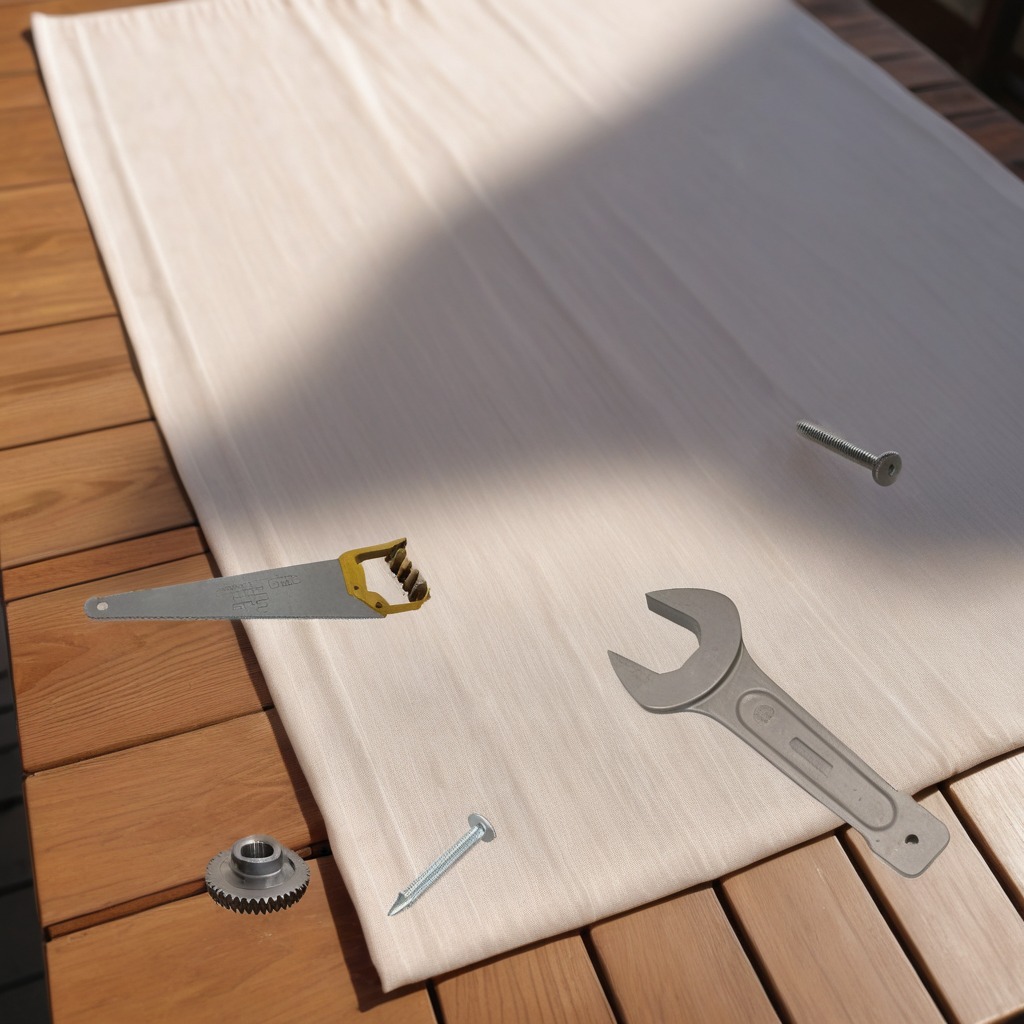
A steel gear with teeth, a metal machine screw, an iron nail, a handheld metal saw, and a wrench are lying on the wooden table.